Aerial crown-view tile of a tropical tree (Barro Colorado Island, Panama), acquired 20241112:
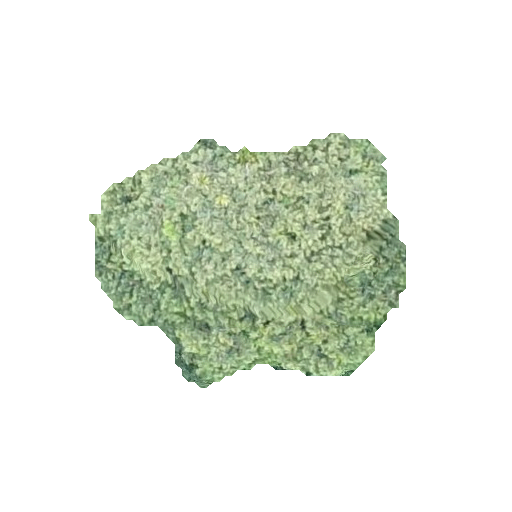
Species: Luehea seemannii
GBIF accepted scientific name: Luehea seemannii
Crown area: 92.255 m²